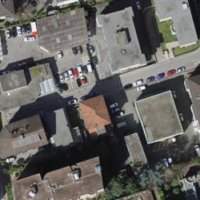
EUNIS habitat code: 54
Species observed at this site:
Centranthus ruber